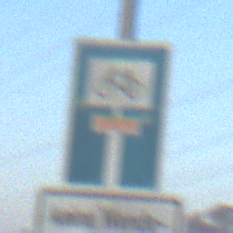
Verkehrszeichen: SackgasseRadverkehrDurchlaessig
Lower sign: HinweisGeaenderteVorfahrtVerkehrsfuehrungVerkehrsregelung3
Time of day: Dawn
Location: Outdoor (Nature)
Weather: Clear
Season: NotSpecified
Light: Natural